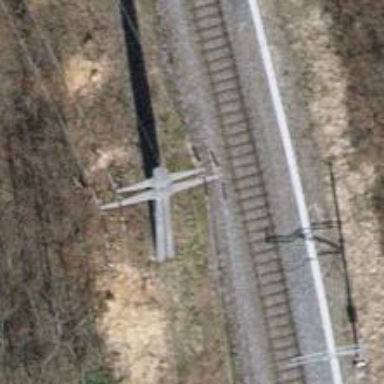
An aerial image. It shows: Power pole.